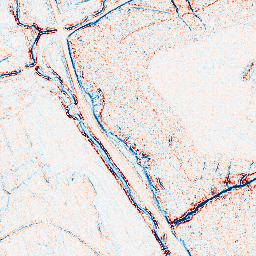
Category: edge_preserving
Decomposition family: bilateral
Decomposition parameters: d: 5
sigma_color: 150
sigma_space: 25
Upsampling method: sinc_hamming
Upsampling parameters: scale: 4
kernel_size: 8
Upsampling scale: 4